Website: crate-barrel
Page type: newsletter-management
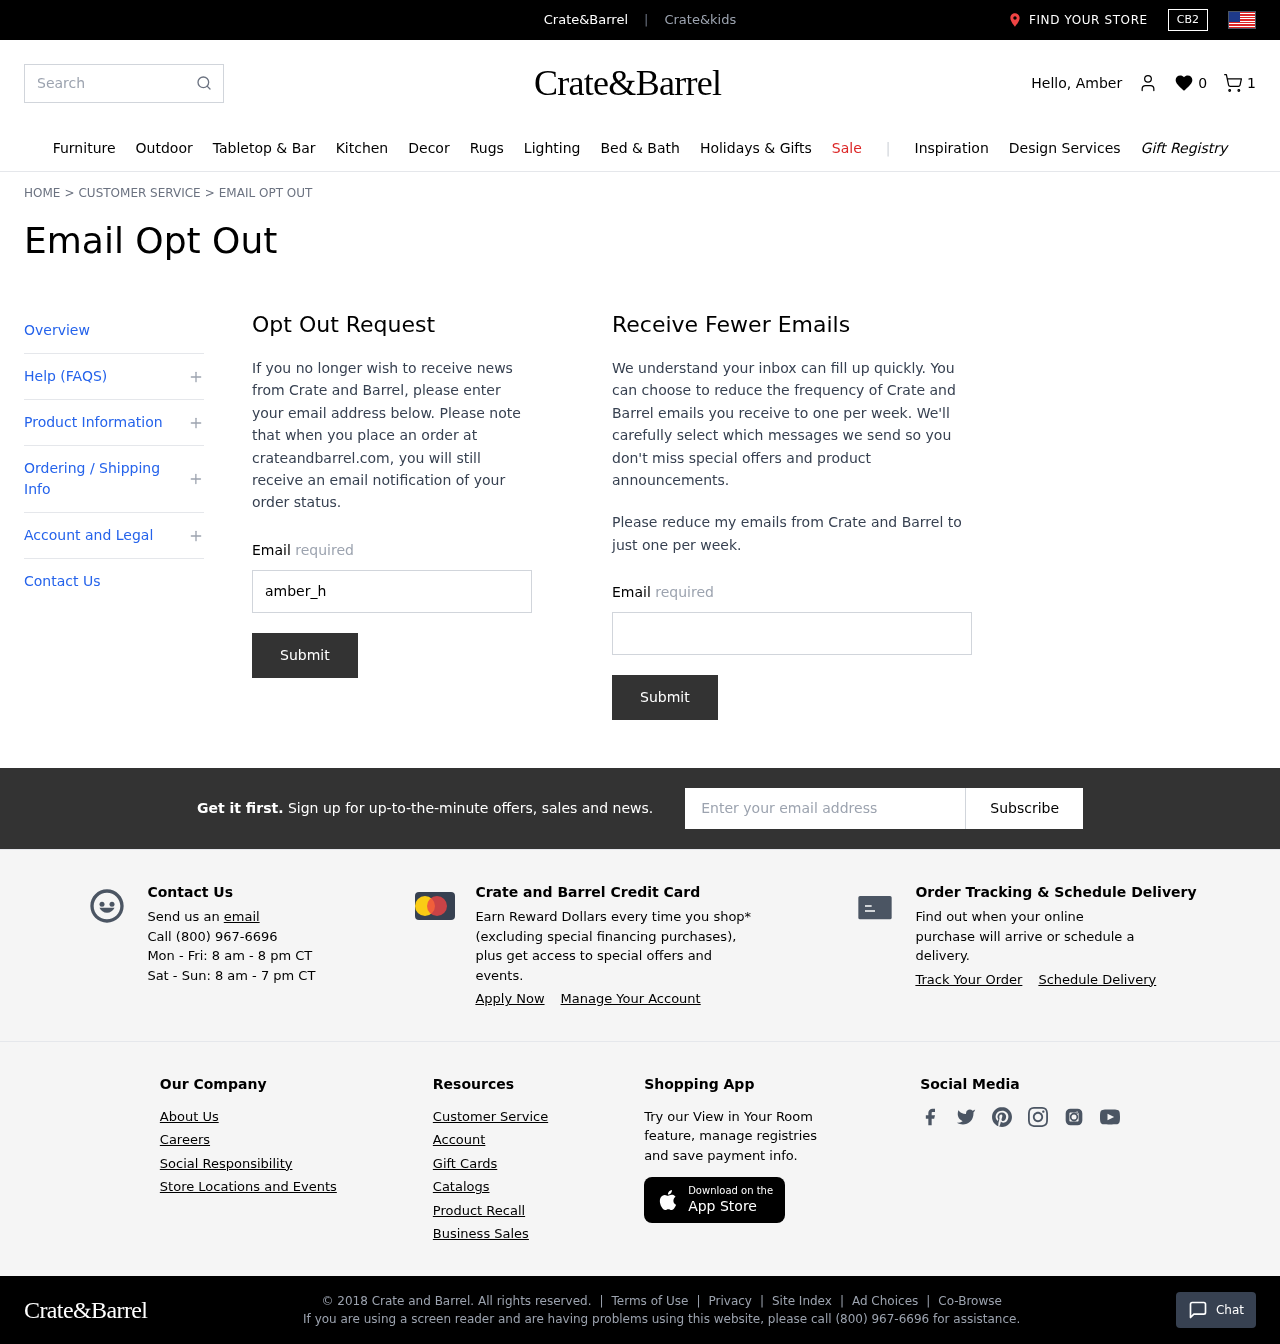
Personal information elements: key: PII_EMAIL
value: amber_hudson@yahoo.com
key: PII_EMAIL2
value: amber_hudson@yahoo.com
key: PII_EMAIL3
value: amber_hudson@yahoo.com
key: PII_FIRSTNAME
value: Amber
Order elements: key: ORDER_NUM_ITEMS
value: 1
Search elements: key: HEADER_SEARCH
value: Search
Other elements: key: WISHLIST_COUNT
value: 0